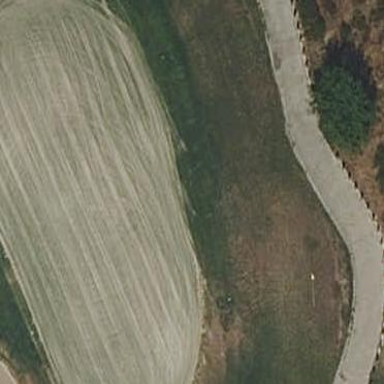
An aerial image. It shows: Golf tee.